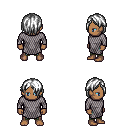
a pixel art fantasy rpg character, male body template, human, dark skin, chain mail, teal pants, white bangs hairstyle, four views (front, back, left, right), 2x2 character sprite sheet, small pixel art, hard edges, no anti-aliasing